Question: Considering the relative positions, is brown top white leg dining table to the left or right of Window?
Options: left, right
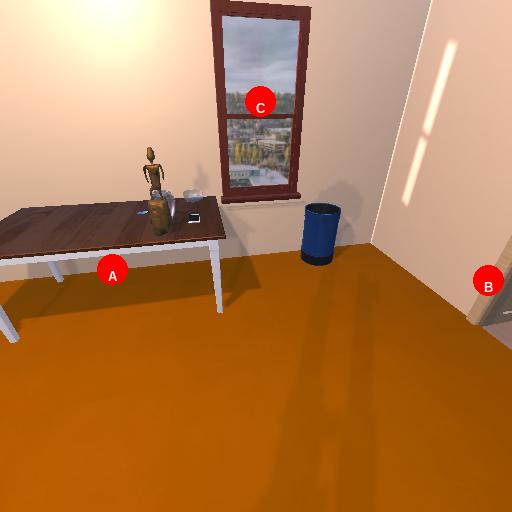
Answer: left